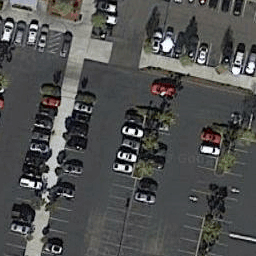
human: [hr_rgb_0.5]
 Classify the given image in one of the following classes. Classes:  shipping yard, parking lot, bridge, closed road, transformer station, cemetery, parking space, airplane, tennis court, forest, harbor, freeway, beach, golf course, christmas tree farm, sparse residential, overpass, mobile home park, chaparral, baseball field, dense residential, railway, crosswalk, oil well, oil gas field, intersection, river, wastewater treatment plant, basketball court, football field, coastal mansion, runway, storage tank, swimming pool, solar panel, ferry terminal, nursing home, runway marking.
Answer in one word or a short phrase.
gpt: parking lot